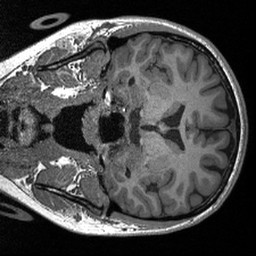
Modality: T1w
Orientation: coronal
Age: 22
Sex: female